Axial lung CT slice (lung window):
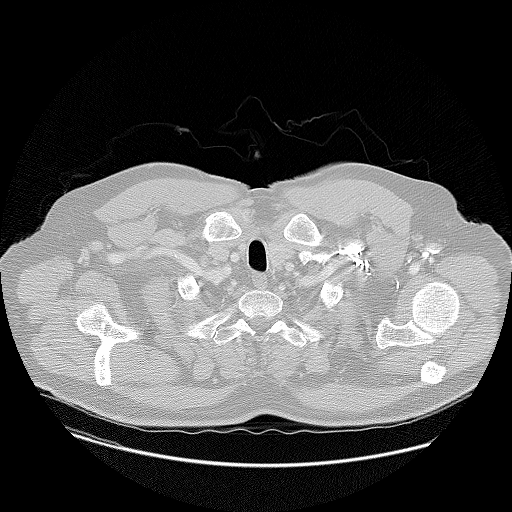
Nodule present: no